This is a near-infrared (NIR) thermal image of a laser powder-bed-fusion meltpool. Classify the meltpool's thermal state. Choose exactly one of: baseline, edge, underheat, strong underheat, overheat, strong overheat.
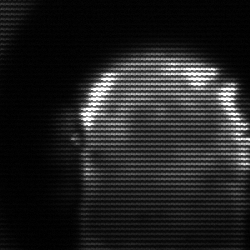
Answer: baseline